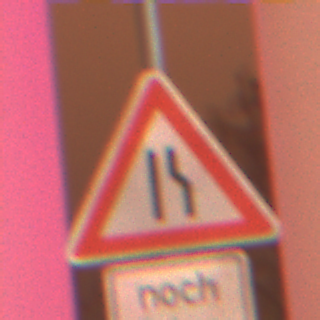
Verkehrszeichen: EinseitigVerengteFahrbahnRechts
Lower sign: LaengeEinerStrecke4
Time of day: Night
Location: Outdoor (Urban)
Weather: Overcast
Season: Winter
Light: Artificial